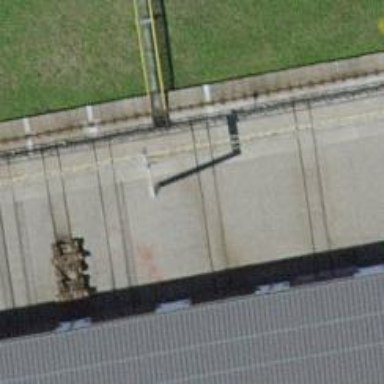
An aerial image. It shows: Narrow-gauge railway with one track passing through service yard.